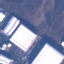
Land use / land cover class: Industrial